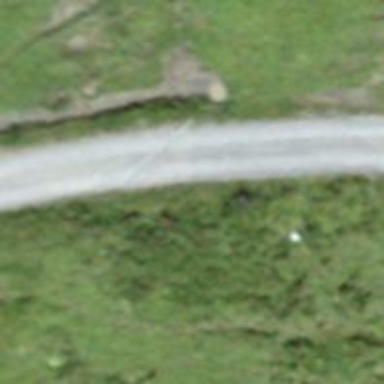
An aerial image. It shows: Unpaved track with grade3 track type.